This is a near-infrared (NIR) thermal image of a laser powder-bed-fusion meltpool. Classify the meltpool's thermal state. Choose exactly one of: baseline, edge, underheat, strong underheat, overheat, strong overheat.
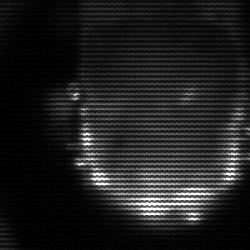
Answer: baseline